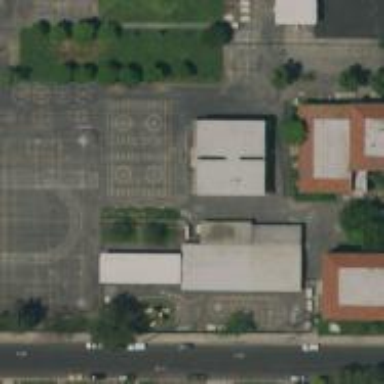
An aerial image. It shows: School.